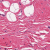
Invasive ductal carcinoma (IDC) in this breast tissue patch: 0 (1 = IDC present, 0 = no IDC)